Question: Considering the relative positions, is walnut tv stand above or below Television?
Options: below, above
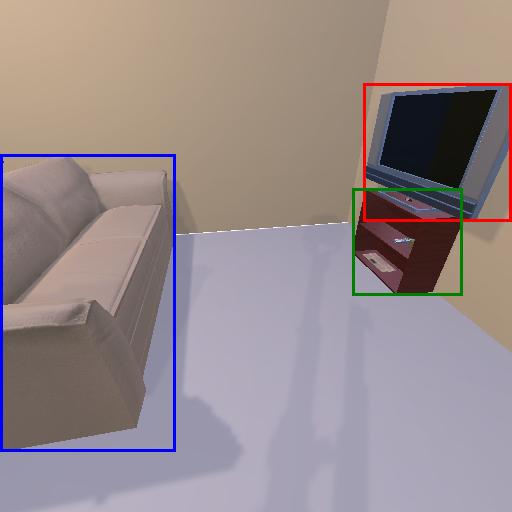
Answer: below